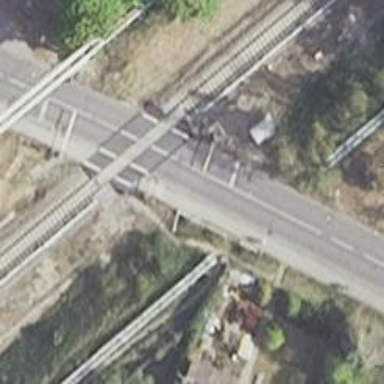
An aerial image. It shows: Level crossing with lights and saltire markings.